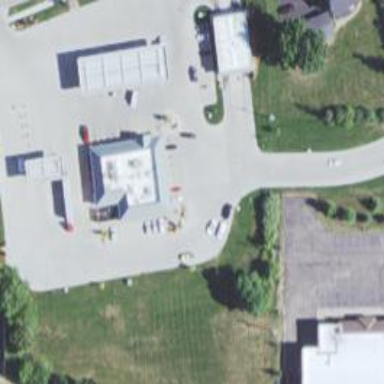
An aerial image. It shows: Convenience shop.